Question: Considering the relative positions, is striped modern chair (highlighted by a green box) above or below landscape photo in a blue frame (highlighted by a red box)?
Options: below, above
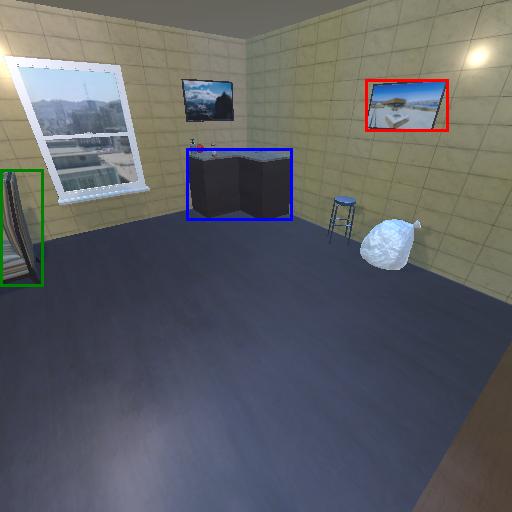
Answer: below